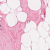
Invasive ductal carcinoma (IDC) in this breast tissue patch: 0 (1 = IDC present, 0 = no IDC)